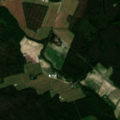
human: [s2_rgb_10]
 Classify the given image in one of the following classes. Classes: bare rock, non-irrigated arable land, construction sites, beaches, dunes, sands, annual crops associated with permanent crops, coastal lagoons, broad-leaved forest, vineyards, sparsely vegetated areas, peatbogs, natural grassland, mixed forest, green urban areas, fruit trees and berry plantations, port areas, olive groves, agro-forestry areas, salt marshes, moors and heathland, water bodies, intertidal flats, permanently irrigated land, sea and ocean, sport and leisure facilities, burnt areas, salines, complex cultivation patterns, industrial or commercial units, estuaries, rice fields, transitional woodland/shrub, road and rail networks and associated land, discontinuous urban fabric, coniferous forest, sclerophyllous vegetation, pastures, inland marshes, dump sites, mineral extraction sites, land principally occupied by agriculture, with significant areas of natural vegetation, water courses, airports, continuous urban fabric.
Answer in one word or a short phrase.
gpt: non-irrigated arable land, coniferous forest